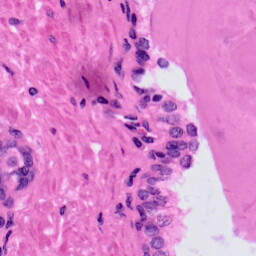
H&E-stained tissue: Prostate